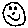
Label: smiley face